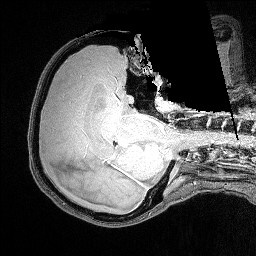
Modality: FLASH
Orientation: axial
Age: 26
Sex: female